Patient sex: M
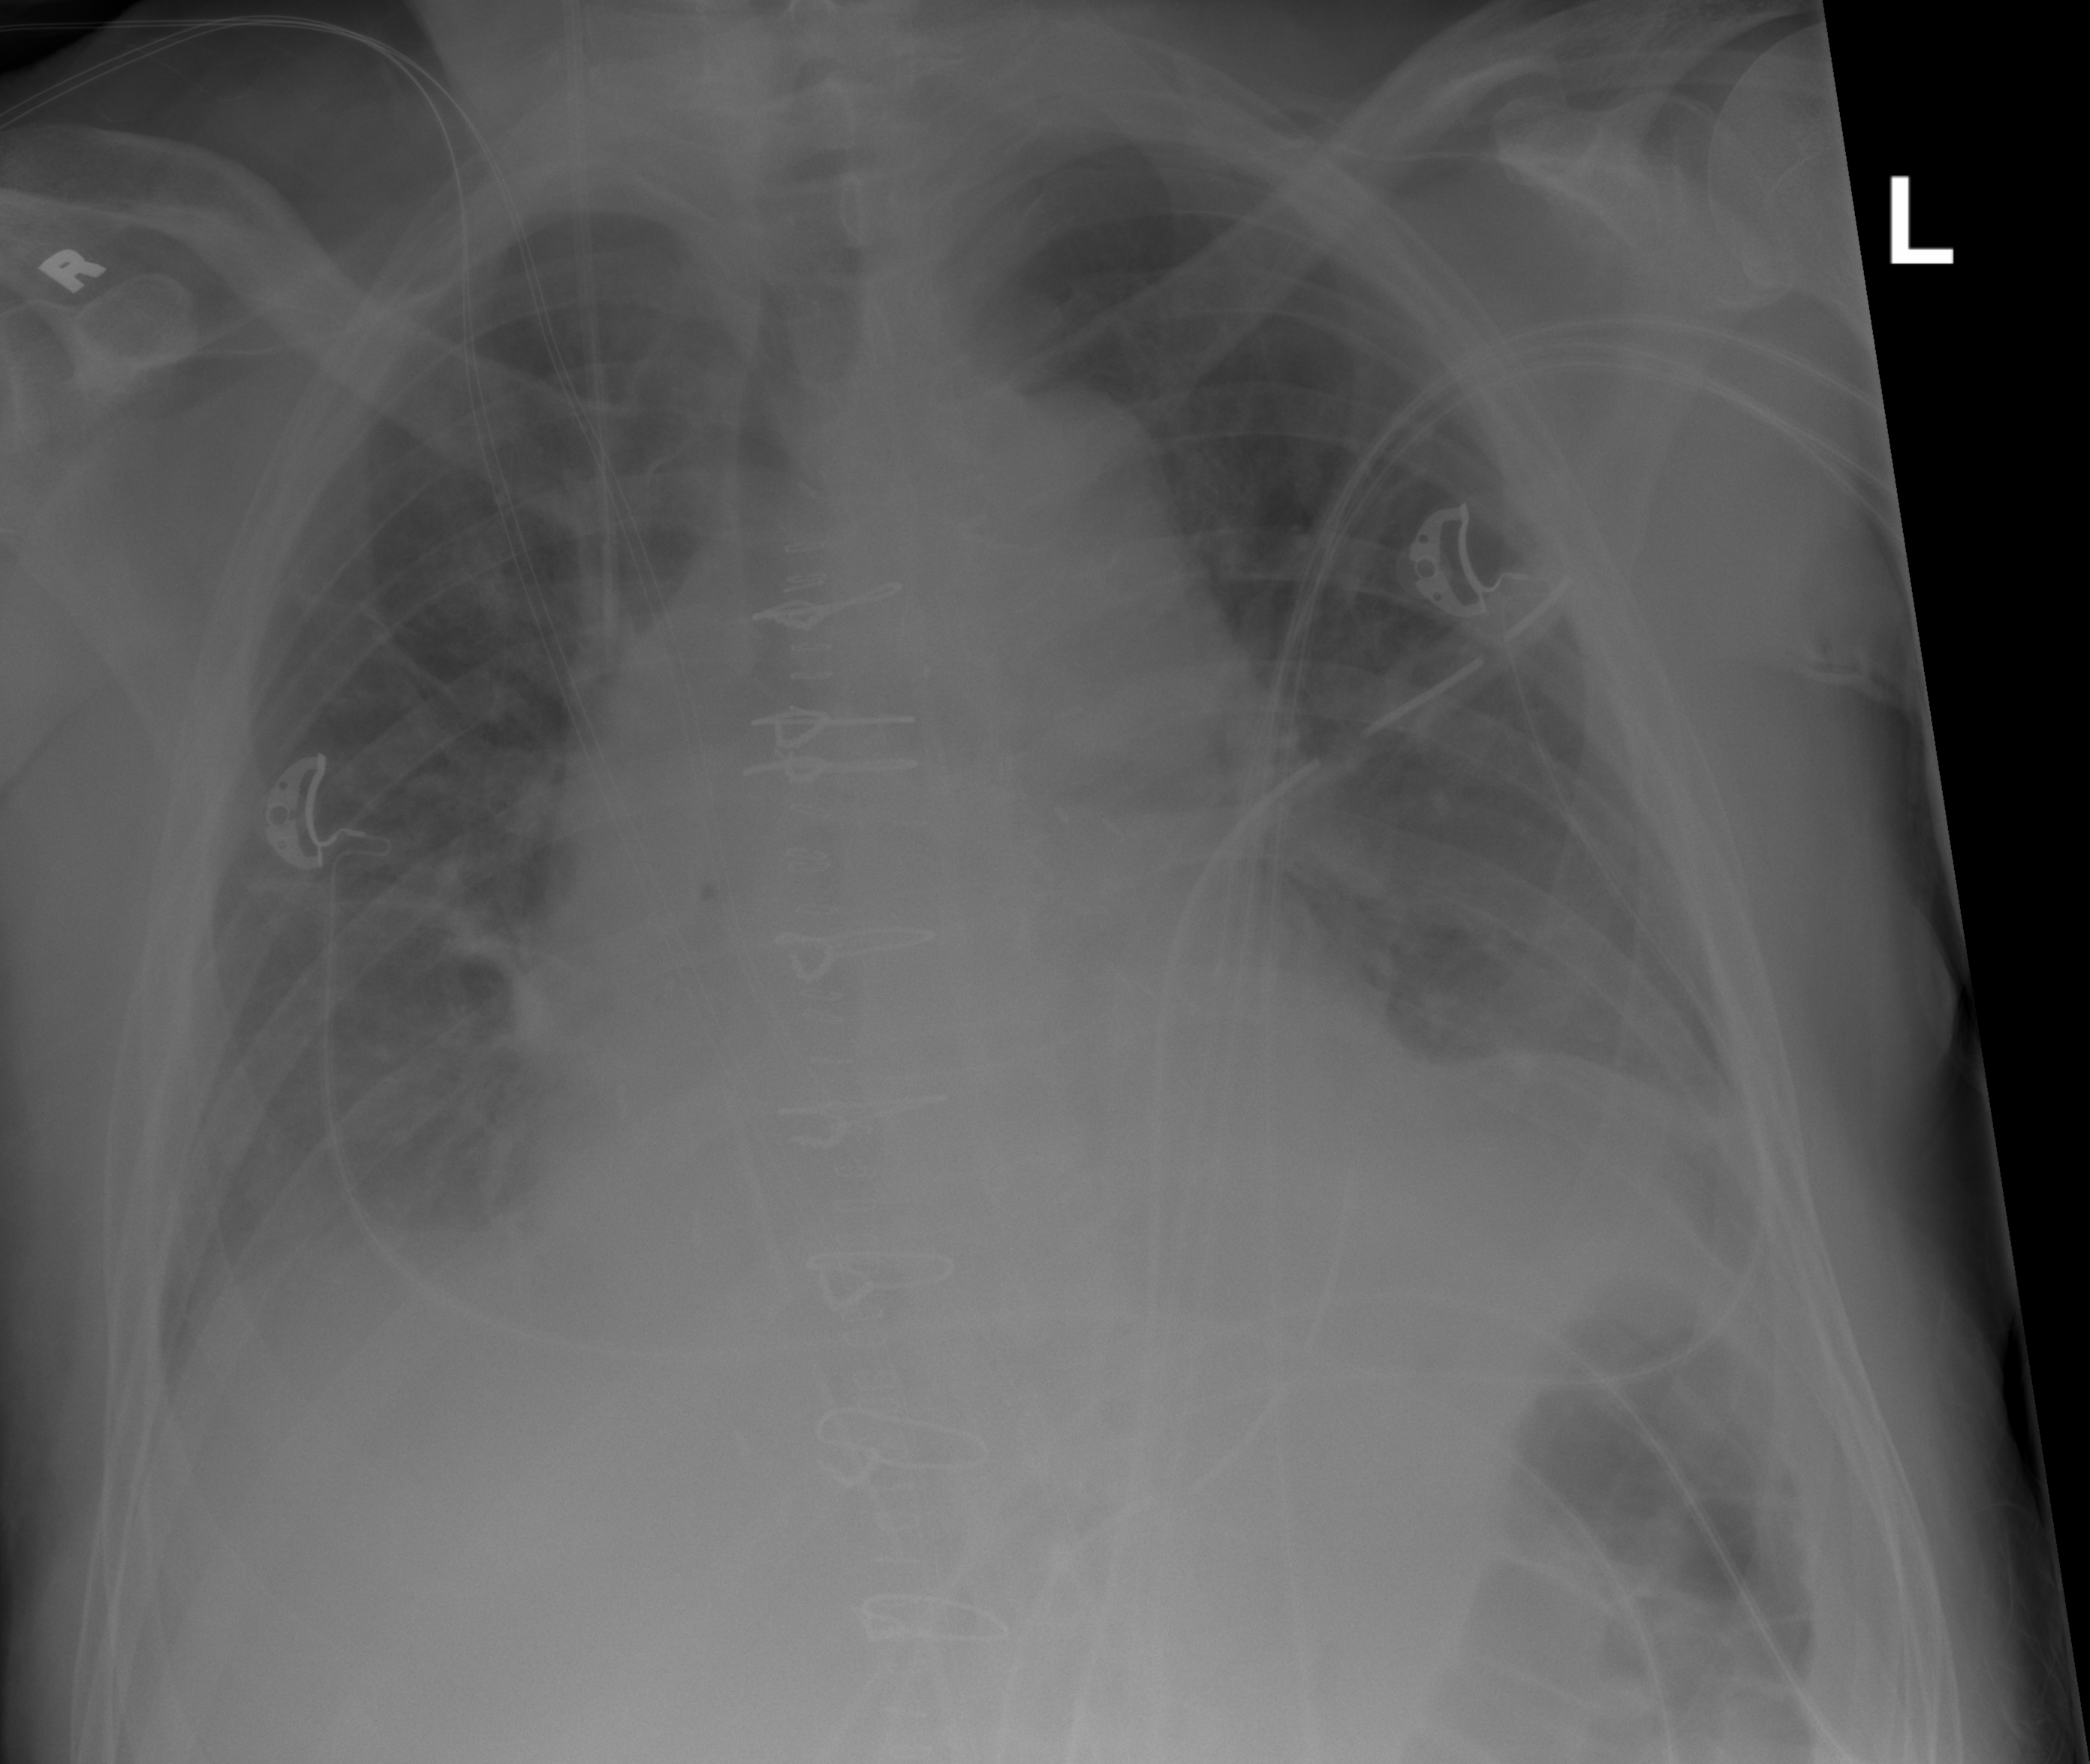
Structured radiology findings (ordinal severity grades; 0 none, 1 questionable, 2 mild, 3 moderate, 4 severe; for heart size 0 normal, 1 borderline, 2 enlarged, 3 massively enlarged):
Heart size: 1
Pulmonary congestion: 2
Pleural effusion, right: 2
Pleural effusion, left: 2
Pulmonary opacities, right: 2
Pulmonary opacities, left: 1
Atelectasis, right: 2
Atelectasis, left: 0